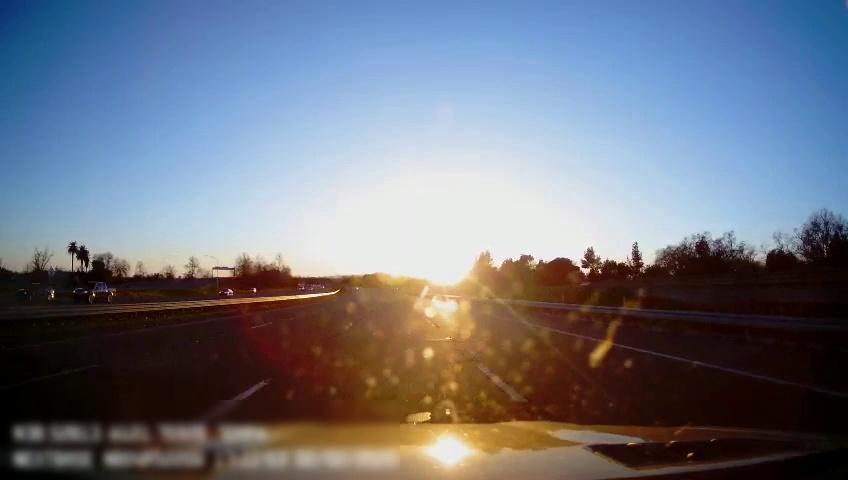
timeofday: Day
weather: Sunny
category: Drivable Space
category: Drivable Space
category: Vehicles | Car
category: Vehicles | Truck
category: Vehicles | Car
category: Lanes | Alternate Lane
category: Lanes | Alternate Lane
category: Lanes | Current Lane
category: Lanes | Current Lane
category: Lanes | Alternate Lane